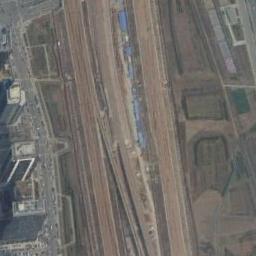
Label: railway